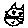
Label: cat